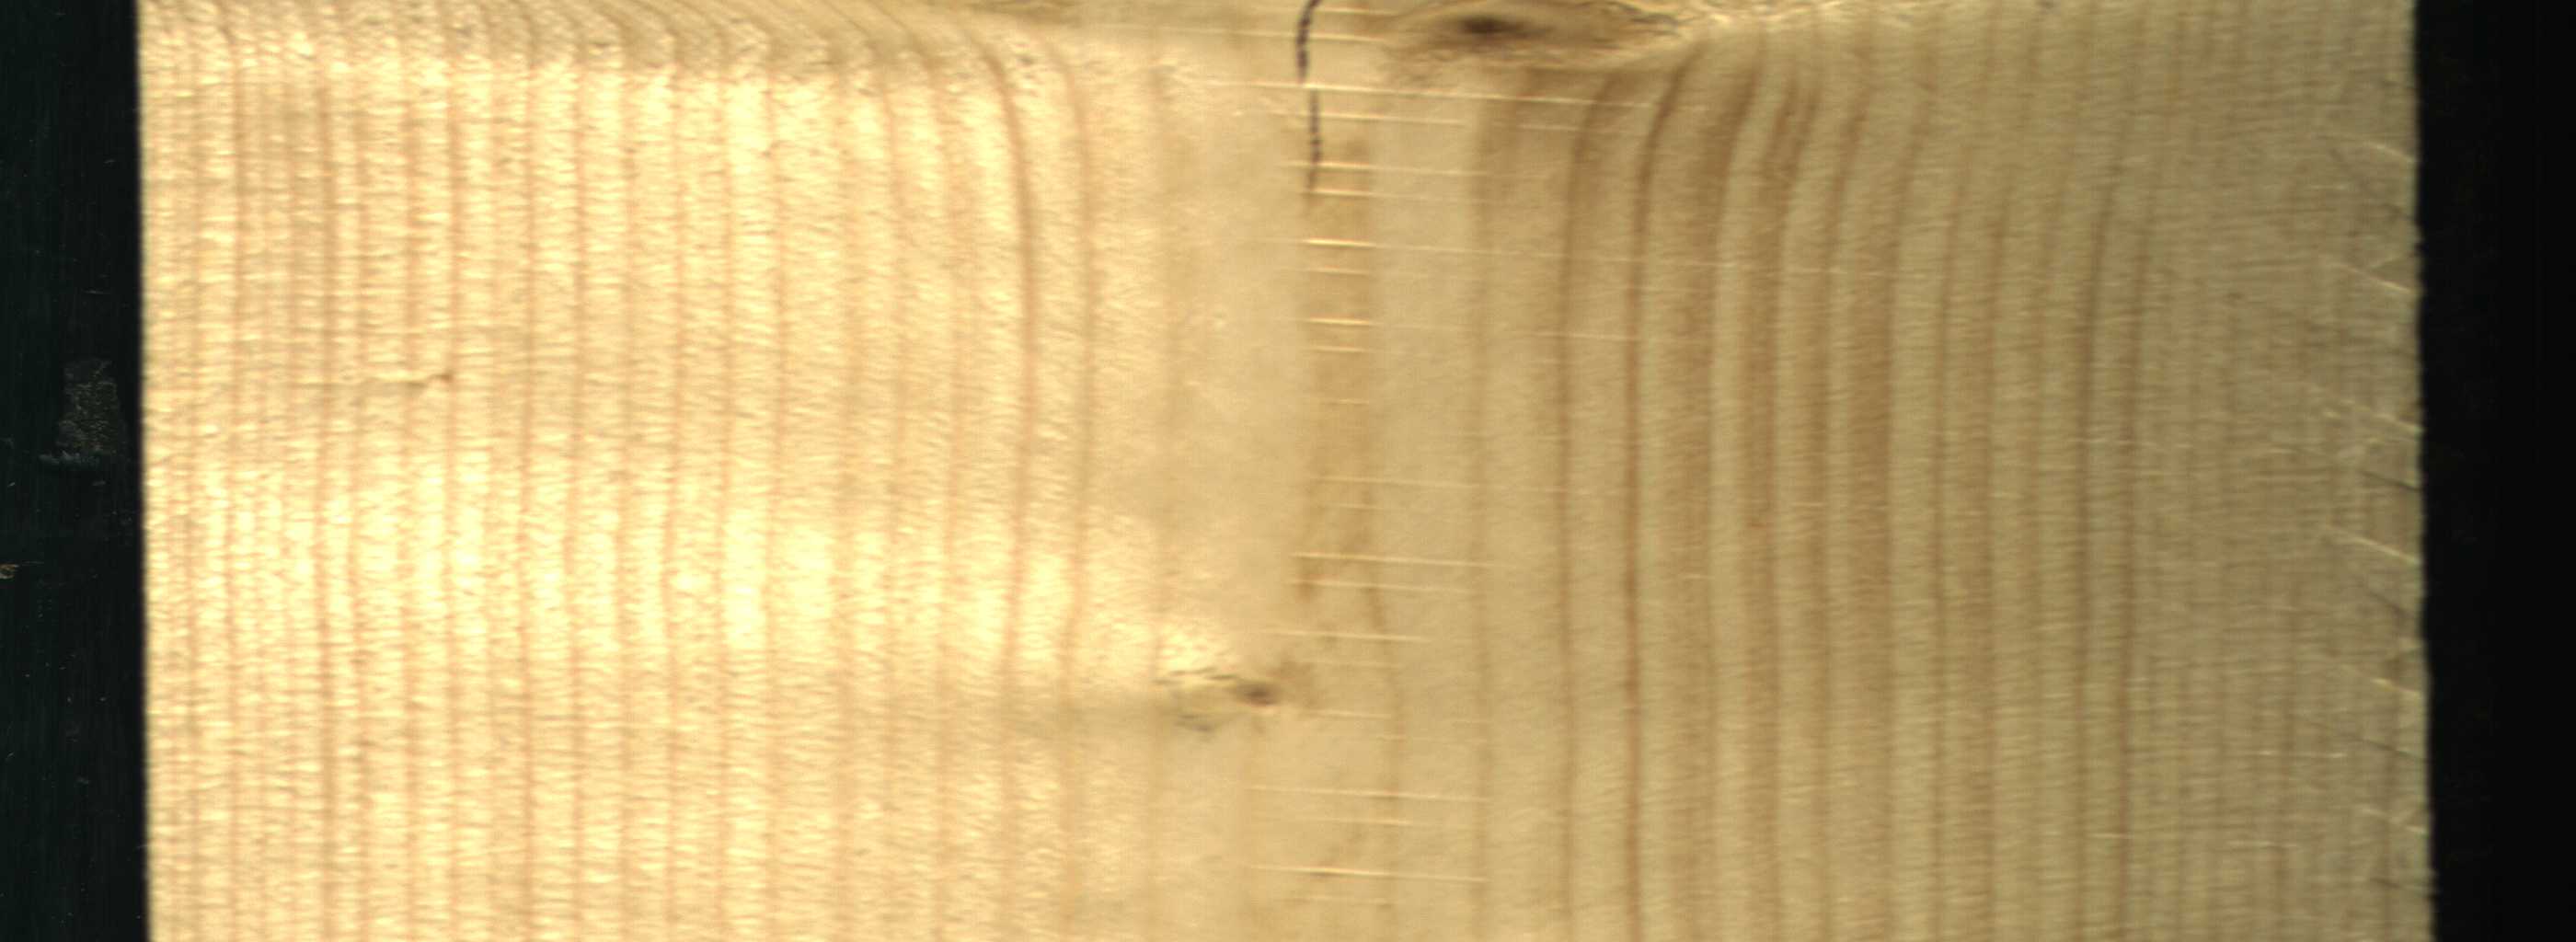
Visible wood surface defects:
Crack
Live_Knot
Live_Knot